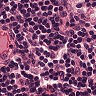
Metastatic tissue present: no